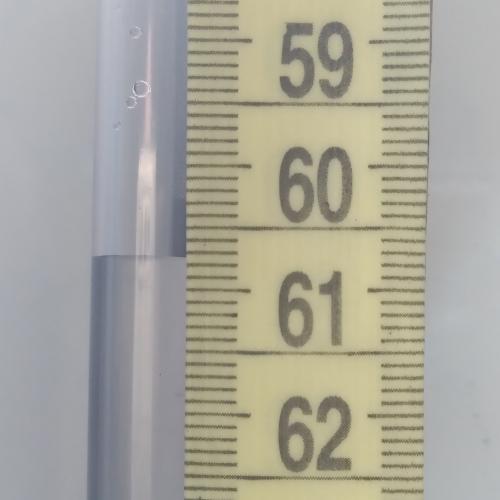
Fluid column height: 60.7 cm